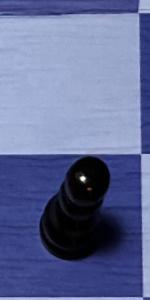
Label: Pawn_Black